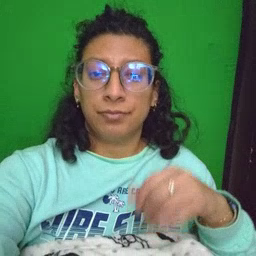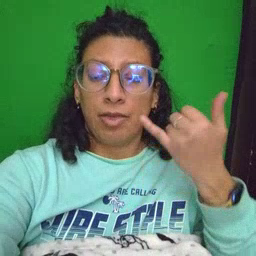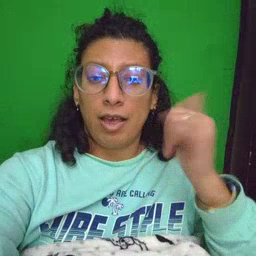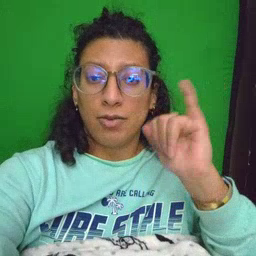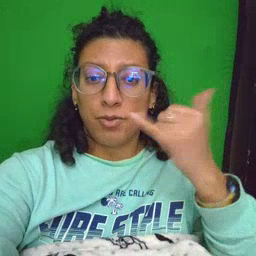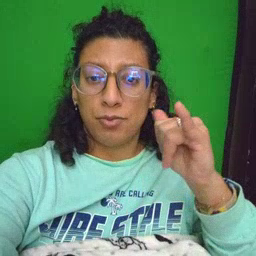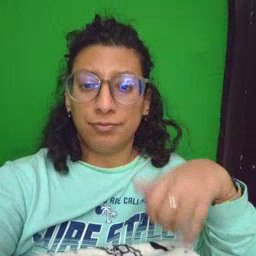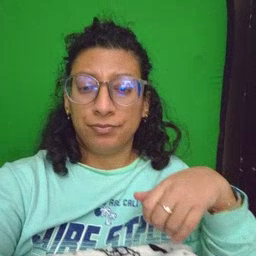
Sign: yellow